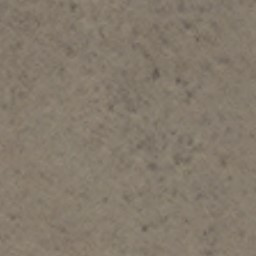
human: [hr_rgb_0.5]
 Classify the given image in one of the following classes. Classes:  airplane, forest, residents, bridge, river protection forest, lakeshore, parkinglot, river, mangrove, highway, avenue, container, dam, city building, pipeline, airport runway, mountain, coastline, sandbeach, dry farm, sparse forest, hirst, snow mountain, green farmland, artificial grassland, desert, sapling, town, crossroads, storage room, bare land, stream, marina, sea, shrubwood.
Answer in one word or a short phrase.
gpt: bare land